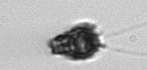
Label: Syracosphaera_pulchra